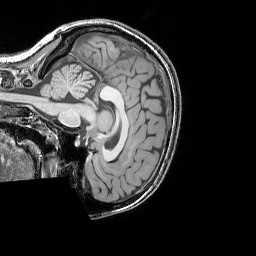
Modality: T1w
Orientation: sagittal
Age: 20
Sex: female
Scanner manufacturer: siemens
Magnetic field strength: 3 T
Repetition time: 1.9 s
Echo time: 0.00444 s